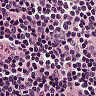
Metastatic tissue present: no